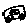
Label: car